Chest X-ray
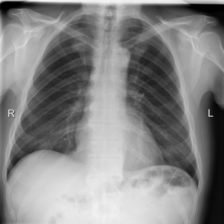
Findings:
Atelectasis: negative
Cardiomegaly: negative
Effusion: negative
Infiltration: negative
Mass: negative
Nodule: negative
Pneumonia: negative
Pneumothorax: negative
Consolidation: negative
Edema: negative
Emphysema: negative
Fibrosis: negative
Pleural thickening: negative
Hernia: negative